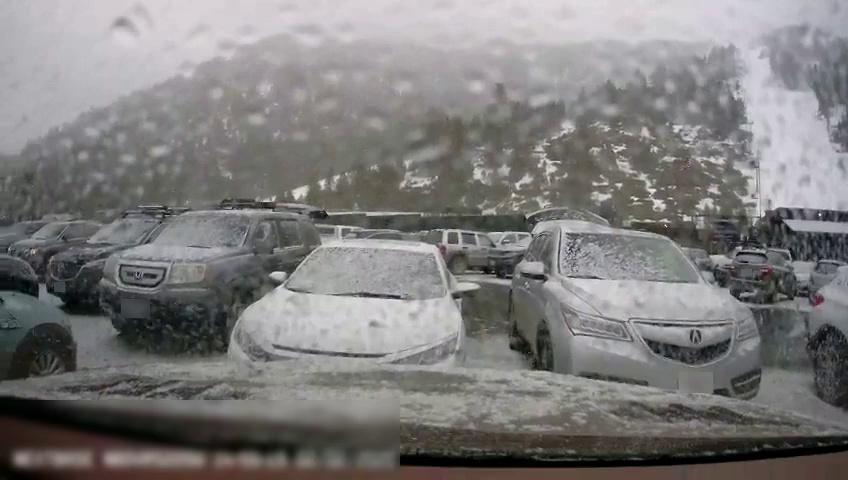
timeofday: Day
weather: Snowy
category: Drivable Space
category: Drivable Space
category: Vehicles | SUV
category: Vehicles | Car
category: Vehicles | SUV
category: Vehicles | SUV
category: Vehicles | Car
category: Vehicles | SUV
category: Vehicles | SUV
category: Vehicles | SUV
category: Vehicles | Car
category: Vehicles | Car
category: Vehicles | Car
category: Vehicles | SUV
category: Vehicles | Car
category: Vehicles | Car
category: Vehicles | Car
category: Vehicles | Car
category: Vehicles | Car
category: Vehicles | SUV
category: Vehicles | Car
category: Vehicles | SUV